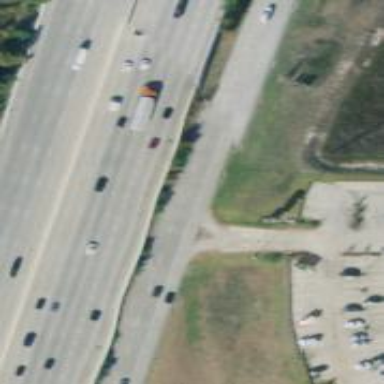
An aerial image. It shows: Secondary road with frontage road.